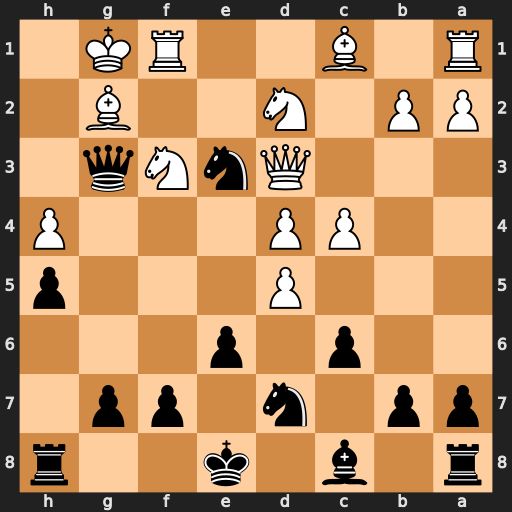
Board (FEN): r1b1k2r/pp1n1pp1/2p1p3/3P3p/2PP3P/3QnNq1/PP1N2B1/R1B2RK1
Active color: b
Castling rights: kq
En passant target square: -
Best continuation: Qxg2#